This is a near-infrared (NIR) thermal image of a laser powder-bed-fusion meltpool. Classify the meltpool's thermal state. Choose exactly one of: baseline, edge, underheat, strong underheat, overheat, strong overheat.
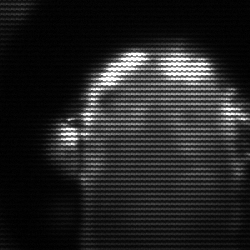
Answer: baseline